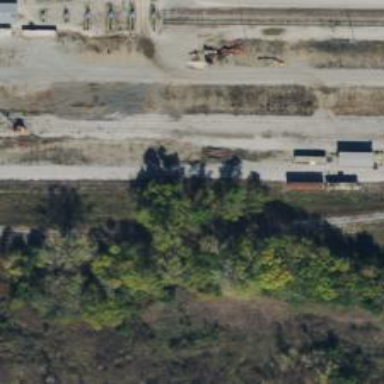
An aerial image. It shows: Rail spur service.